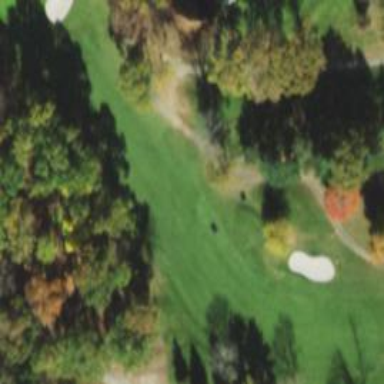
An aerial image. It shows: Grassy area designated as golf fairway.